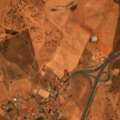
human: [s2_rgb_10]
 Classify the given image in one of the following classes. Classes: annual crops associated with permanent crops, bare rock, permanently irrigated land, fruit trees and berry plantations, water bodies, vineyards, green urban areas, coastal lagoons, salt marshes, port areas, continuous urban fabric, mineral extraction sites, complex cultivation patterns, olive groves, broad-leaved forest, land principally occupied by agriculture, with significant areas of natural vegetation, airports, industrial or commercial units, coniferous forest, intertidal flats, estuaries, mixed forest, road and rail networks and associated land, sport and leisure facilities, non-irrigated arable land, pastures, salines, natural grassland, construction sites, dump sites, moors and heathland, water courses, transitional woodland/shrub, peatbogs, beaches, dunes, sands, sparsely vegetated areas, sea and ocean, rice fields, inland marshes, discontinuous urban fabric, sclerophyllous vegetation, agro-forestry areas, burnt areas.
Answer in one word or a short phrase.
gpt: discontinuous urban fabric, non-irrigated arable land, vineyards, olive groves, agro-forestry areas